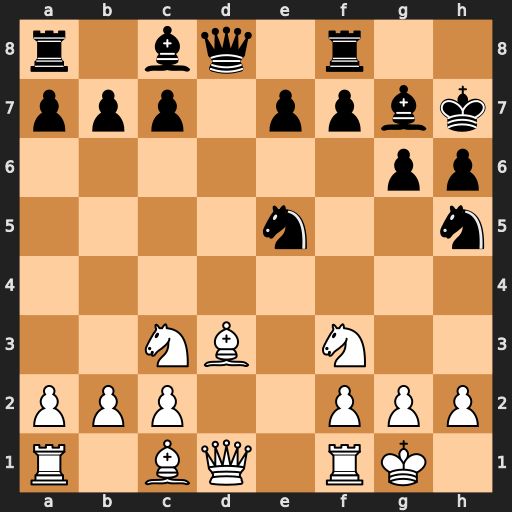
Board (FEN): r1bq1r2/ppp1ppbk/6pp/4n2n/8/2NB1N2/PPP2PPP/R1BQ1RK1
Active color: w
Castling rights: -
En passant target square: -
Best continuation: Nxe5 Bxe5 Qxh5